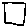
Label: square